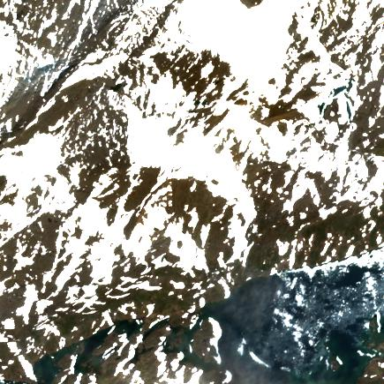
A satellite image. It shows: Stunning view of glacier.